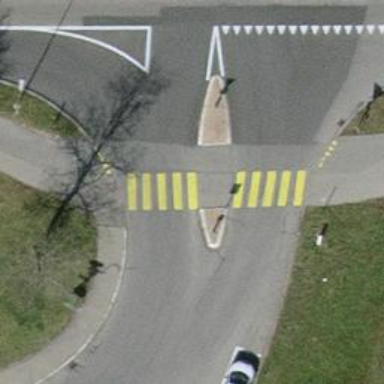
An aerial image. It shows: Marked crossing with pedestrian island.